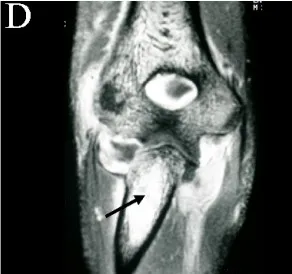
Multiplanar CT of the right elbow joint. D. Sagittal soft tissue reconstruction, demonstrating increased soft tissue density (arrowed) of the medullary shaft of the proximal ulna.
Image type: radiology (ct)